Question: I have a div and I want to put in it a customer checkboxes.
The div is the red one.
Please check the attached image. the checkboxes go out of the red area thought I made the 'overflow' as auto.
how to make the checkboxes smaller please?

Please how to make the checkboxes smaller
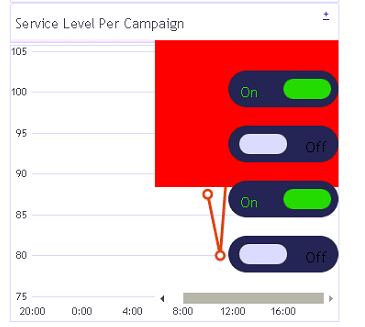
Answer: Correction in your HTML. You had same ID on input and same reference 'for' attribute in label which will more likely not work.
Updated HTML:
'''
<div ID="campaignDiv" runat="server">
<ul>
<li>
<input type="checkbox" id="1" value="1" />
<label for="1"></label>
</li>
<li>
<input type="checkbox" id="2" value="1" />
<label for="2"></label>
</li>
<li>
<input type="checkbox" id="3" value="1" />
<label for="3"></label>
</li>
<li>
<input type="checkbox" id="4" value="1" />
<label for="4"></label>
</li>
</ul>
</div>
'''
For reducing the size, just play around with 'top,left,height,width,font-size' property:
'''
#campaignDiv {
background-color: red;
padding-bottom: 10px;
position: absolute;
top: 40px;
}
#campaignDiv ul {
color: #fff;
list-style: none;
}
#campaignDiv input[type=checkbox] {
visibility: hidden;
}
#campaignDiv input[type=checkbox]:checked + label {
left: 60px;
background: #26ca28;
}
#campaignDiv li {
width: 120px;
background: #333;
margin: 10px 30px;//Changed
border-radius: 30px;//Changed
position: relative;
}
#campaignDiv li:before {
content:'On';
position: absolute;
top: 3px;//Changed
left: 13px;
height: 2px;
color: #26ca28;
font-size: 12px;//Changed
}
#campaignDiv li:after {
content:'Off';
position: absolute;
top: 4px;//Changed
left: 84px;
height: 2px;
color: #111;
font-size: 12px;//Changed
}
#campaignDiv li label {
display: block;
width: 40px;//Changed
height: 14px;//Changed
border-radius: 50px;
-webkit-transition: all .5s ease;
-moz-transition: all .5s ease;
-o-transition: all .5s ease;
-ms-transition: all .5s ease;
transition: all .5s ease;
cursor: pointer;
position: absolute;
top: 4px;//Changed
z-index: 1;
left: 12px;
background: #ddd;
}
'''
You can compare the CSS with your css to know the changes done in the code.